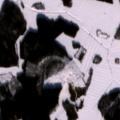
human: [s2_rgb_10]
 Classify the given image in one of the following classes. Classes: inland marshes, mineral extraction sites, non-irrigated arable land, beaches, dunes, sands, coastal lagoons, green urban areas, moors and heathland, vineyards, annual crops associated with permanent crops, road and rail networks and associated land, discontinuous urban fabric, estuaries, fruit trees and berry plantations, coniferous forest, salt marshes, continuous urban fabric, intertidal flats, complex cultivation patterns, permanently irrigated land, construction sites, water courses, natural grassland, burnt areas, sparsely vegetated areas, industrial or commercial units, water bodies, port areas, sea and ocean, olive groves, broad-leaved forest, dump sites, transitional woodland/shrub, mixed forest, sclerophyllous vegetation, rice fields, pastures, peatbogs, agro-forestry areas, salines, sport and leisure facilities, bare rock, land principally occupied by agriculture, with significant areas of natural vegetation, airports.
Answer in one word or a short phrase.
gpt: non-irrigated arable land, land principally occupied by agriculture, with significant areas of natural vegetation, coniferous forest, mixed forest